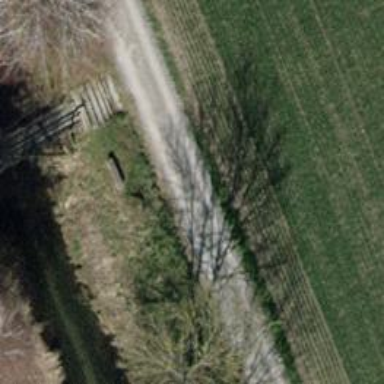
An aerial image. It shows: Bench.